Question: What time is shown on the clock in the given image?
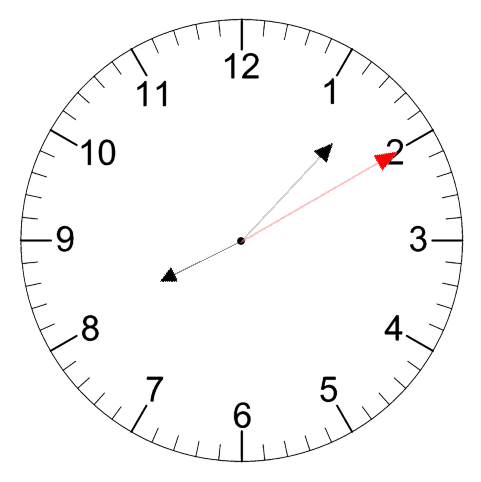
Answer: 08:07:10